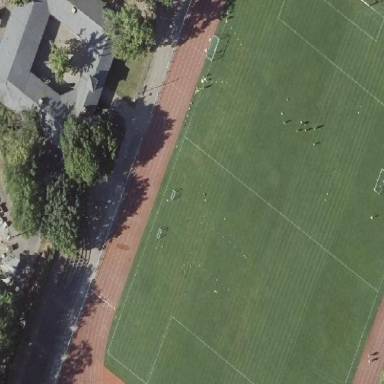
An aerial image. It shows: Grass pitch designated for soccer.